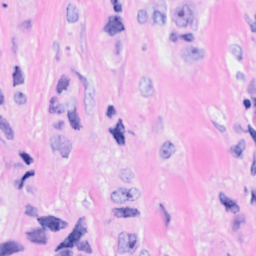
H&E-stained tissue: Breast